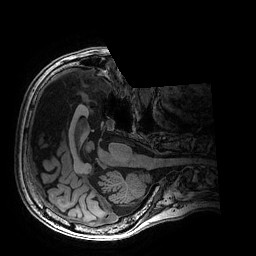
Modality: T1w
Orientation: axial
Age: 77
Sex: female
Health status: healthy
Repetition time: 2.53 s
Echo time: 0.0034 s